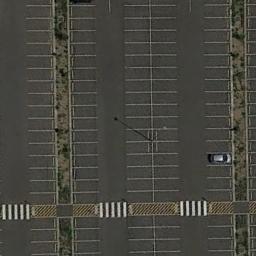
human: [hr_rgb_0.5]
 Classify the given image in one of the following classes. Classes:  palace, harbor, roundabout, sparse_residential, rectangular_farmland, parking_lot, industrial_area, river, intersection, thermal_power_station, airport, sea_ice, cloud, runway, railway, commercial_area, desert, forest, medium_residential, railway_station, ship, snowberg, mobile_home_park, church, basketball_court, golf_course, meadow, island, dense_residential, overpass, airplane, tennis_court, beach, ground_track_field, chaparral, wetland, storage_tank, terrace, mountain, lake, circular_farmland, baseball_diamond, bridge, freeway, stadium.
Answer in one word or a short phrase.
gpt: parking_lot